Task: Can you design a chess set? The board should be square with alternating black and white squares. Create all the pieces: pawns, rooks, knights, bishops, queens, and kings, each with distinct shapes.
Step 1444:
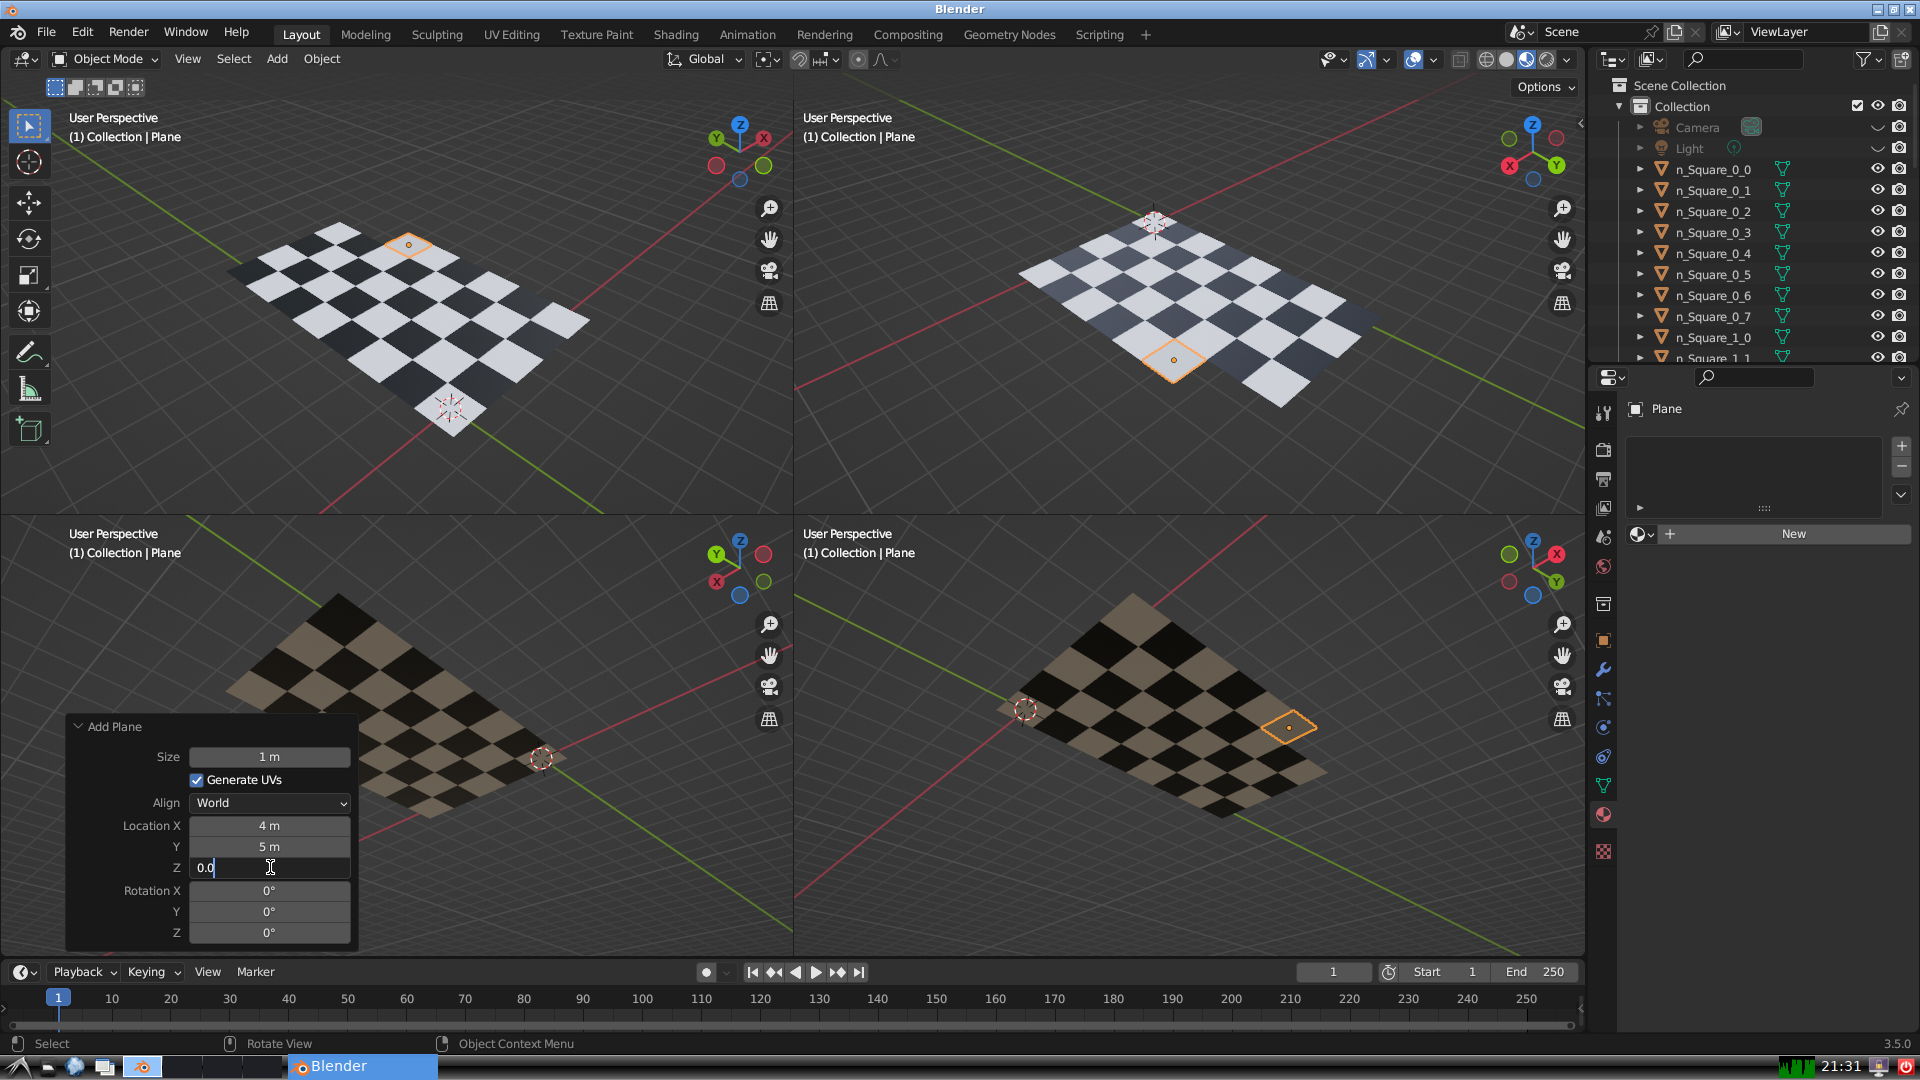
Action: {"key_press": ['Return']}